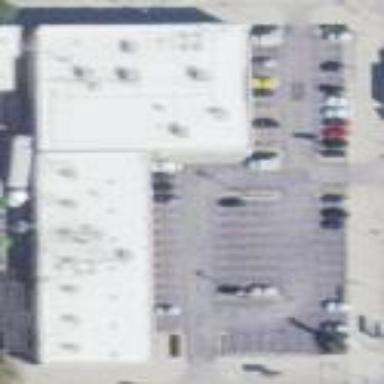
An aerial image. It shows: Retail area.